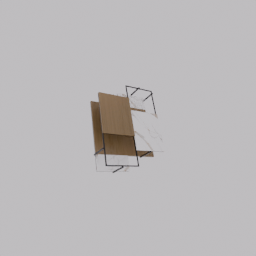
Label: furniture